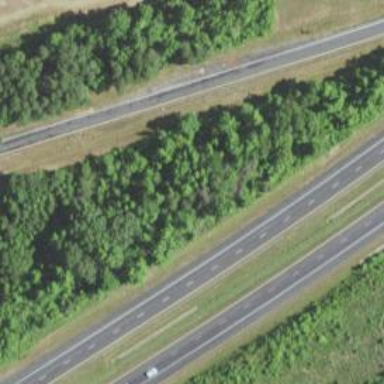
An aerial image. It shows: View of motorway.